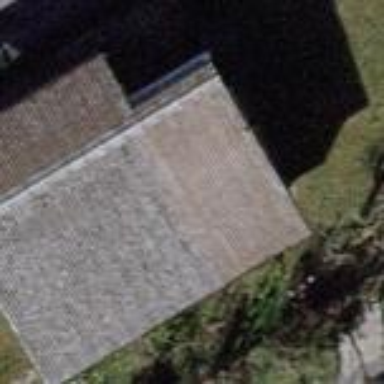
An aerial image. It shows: Bungalow.